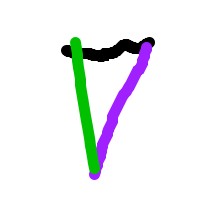
Shape: triangle